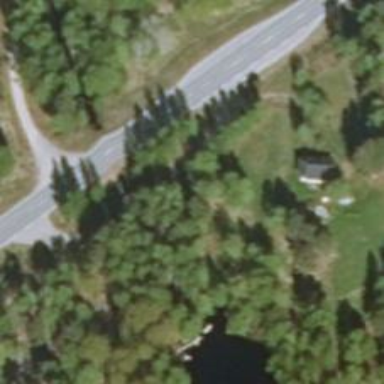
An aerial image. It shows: Rest area on the road.